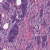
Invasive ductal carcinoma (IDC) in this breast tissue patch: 1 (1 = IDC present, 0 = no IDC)